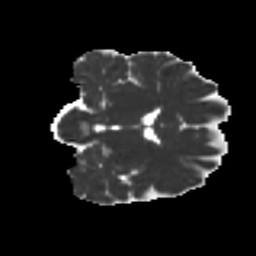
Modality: MD
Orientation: coronal
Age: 37
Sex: female
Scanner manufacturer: ge
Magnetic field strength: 3 T
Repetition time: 7.8 s
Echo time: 0.0608 s